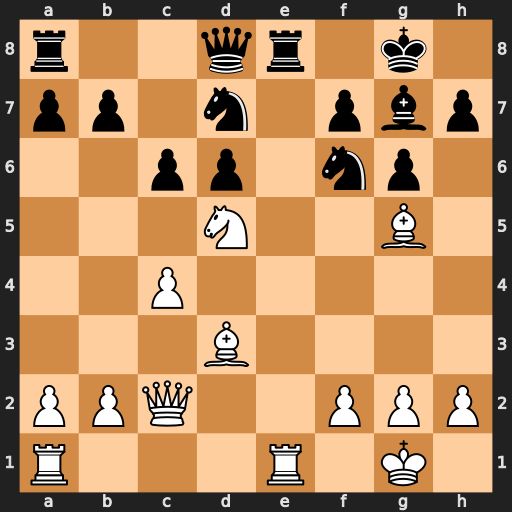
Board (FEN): r2qr1k1/pp1n1pbp/2pp1np1/3N2B1/2P5/3B4/PPQ2PPP/R3R1K1
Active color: w
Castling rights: -
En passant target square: -
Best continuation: Rxe8+ Qxe8 Nc7 Qe5 Bxf6 Qxf6 Nxa8